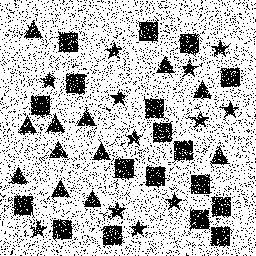
Squares: 18
Triangles: 12
Stars: 12
Total shapes: 42